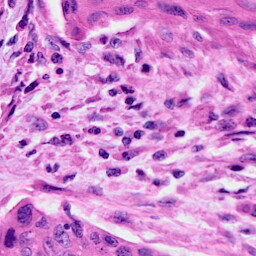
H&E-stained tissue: Cervix